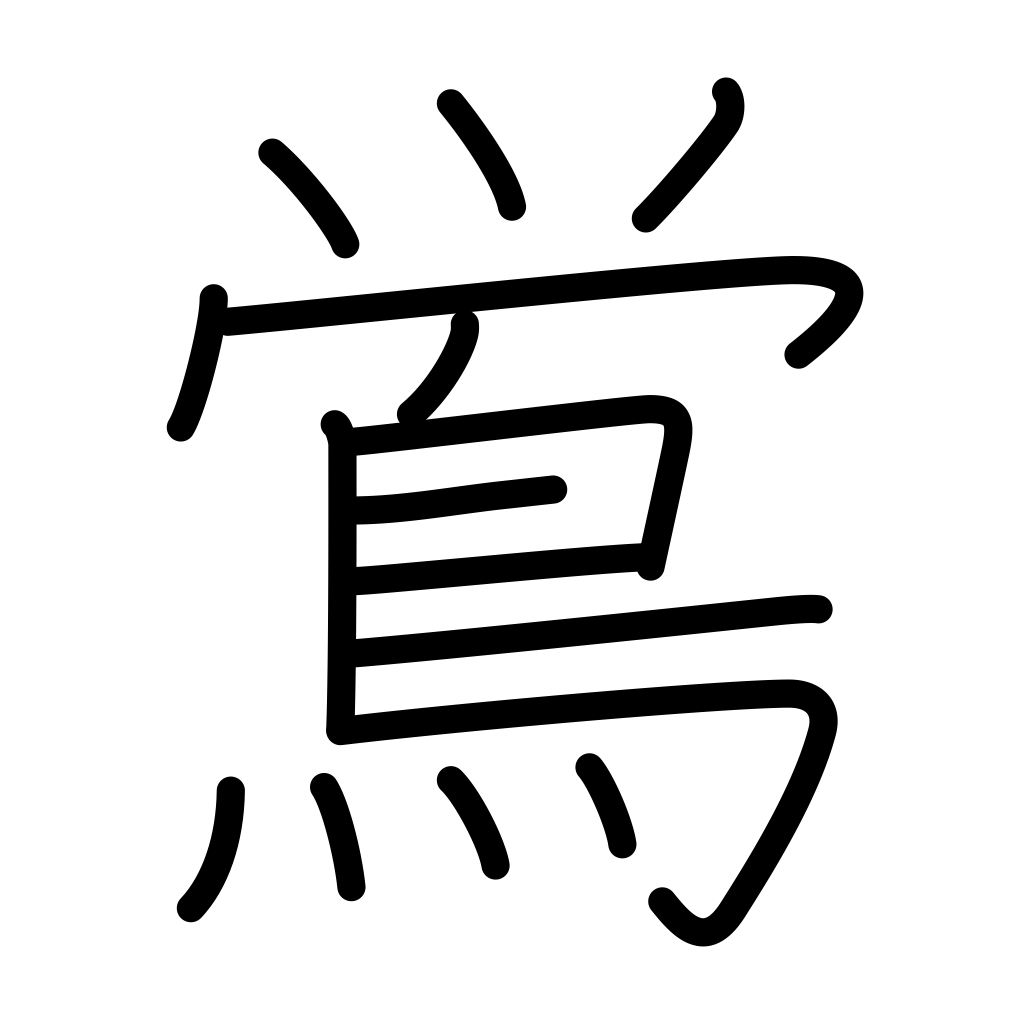
Meaning: nightingale, bush warbler